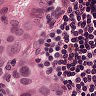
Metastatic tissue present: yes